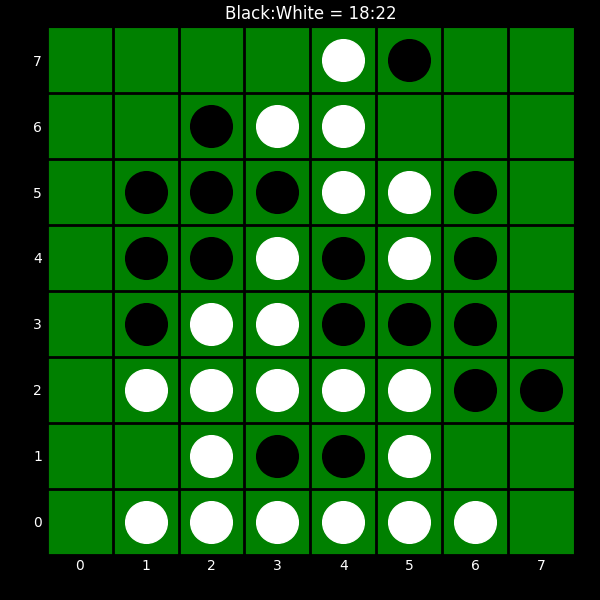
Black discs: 18
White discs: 22